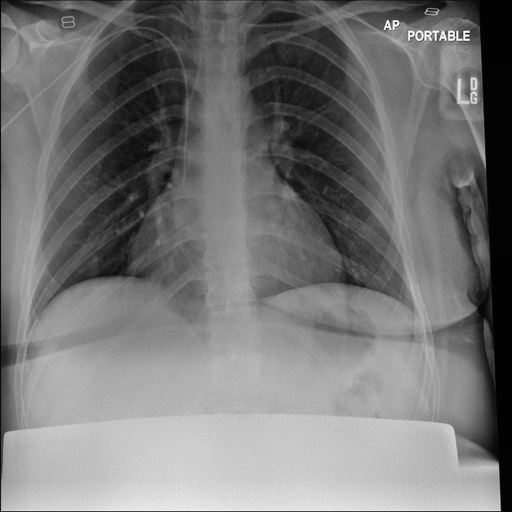
Finding: NORMAL